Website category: university
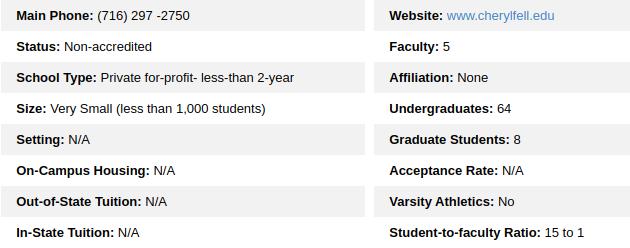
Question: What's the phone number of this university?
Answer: (716) 297 -2750

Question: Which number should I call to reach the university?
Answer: (716) 297 -2750

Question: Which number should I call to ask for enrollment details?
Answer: (716) 297 -2750

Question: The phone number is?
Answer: (716) 297 -2750

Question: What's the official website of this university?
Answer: www.cherylfell.edu

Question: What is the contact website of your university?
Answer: www.cherylfell.edu

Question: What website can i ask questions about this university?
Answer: www.cherylfell.edu

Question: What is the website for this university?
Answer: www.cherylfell.edu

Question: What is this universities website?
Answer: www.cherylfell.edu

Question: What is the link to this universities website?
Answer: www.cherylfell.edu

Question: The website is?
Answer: www.cherylfell.edu

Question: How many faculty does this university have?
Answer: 5

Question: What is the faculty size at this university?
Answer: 5

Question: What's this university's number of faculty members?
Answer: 5

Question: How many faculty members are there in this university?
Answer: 5

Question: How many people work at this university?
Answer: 5

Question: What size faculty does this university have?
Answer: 5

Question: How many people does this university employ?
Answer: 5

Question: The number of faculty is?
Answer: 5

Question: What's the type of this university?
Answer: Private for-profit- less-than 2-year

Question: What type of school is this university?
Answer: Private for-profit- less-than 2-year

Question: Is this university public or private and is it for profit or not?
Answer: Private for-profit- less-than 2-year

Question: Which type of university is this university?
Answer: Private for-profit- less-than 2-year

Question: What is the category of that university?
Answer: Private for-profit- less-than 2-year

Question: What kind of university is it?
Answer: Private for-profit- less-than 2-year

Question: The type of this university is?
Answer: Private for-profit- less-than 2-year

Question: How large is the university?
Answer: Very Small (less than 1,000 students)

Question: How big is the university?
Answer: Very Small (less than 1,000 students)

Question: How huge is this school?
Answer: Very Small (less than 1,000 students)

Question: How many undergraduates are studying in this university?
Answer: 64

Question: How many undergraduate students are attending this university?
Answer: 64

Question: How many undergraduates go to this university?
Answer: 64

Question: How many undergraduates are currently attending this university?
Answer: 64

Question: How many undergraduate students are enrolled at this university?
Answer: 64

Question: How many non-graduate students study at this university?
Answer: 64

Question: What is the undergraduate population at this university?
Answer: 64

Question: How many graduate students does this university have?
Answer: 8

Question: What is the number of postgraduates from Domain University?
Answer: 8

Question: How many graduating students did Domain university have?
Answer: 8

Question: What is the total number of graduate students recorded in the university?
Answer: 8

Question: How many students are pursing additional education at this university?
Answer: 8

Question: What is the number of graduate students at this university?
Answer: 8

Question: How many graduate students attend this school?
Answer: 8

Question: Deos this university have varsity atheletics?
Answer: No

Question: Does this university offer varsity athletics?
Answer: No

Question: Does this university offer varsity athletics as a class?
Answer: No

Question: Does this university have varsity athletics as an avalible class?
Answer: No

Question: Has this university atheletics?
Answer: No

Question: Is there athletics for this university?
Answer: No

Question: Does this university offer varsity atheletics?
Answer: No

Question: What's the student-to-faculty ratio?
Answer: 15 to 1

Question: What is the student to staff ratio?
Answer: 15 to 1

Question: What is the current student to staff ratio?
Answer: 15 to 1

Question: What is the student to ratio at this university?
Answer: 15 to 1

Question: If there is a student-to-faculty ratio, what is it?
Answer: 15 to 1

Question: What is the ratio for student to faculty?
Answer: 15 to 1

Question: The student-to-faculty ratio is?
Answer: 15 to 1